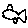
Label: fish